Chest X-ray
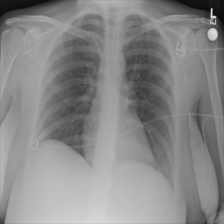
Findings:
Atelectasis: negative
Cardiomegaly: negative
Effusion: negative
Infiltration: negative
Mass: negative
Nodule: negative
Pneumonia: negative
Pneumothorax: negative
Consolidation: negative
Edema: negative
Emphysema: negative
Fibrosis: negative
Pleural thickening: negative
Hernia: negative